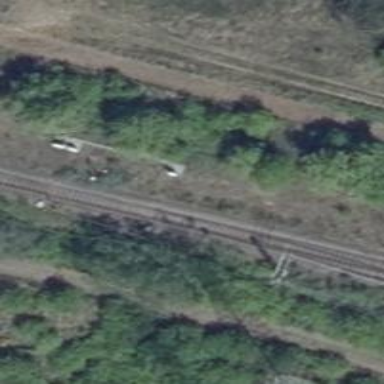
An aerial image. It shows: Railway switch.